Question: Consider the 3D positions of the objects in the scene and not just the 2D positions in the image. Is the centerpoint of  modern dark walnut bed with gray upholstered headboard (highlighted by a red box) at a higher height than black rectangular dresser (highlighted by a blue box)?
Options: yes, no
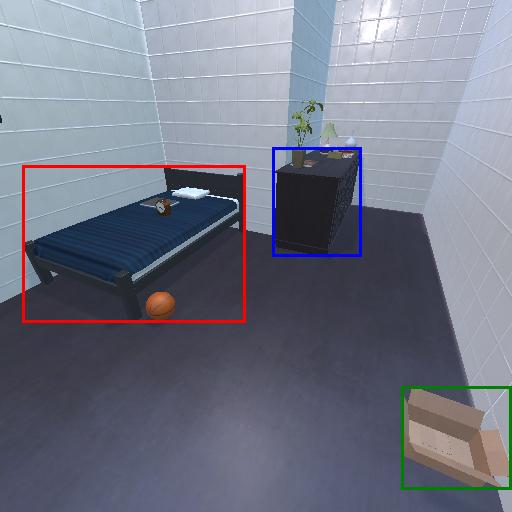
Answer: yes